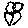
Label: flower